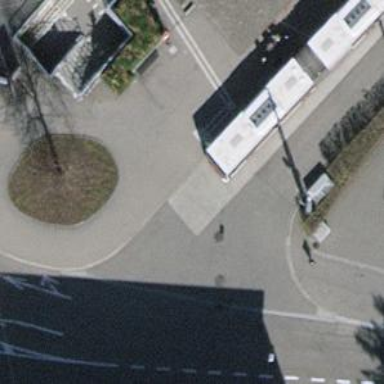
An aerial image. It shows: Public transport stop position.